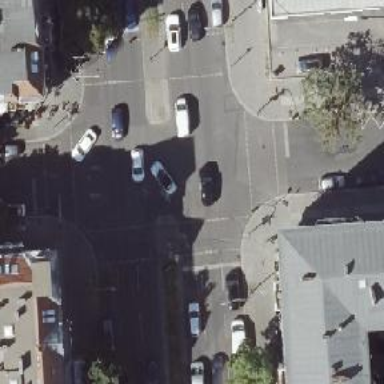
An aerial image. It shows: Road crossing with traffic signals.